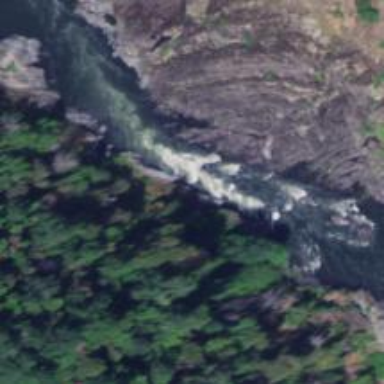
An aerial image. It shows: Scene featuring rapids in waterway.